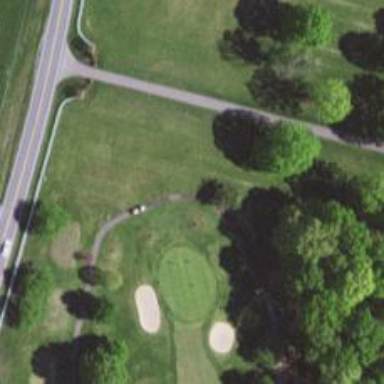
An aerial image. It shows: Asphalt path that serves as road and golf path.